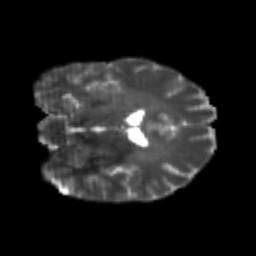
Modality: T2w
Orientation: coronal
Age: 26
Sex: male
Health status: healthy
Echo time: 0.074 s